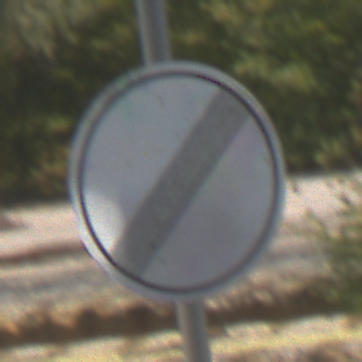
Verkehrszeichen: EndeSaemtlicherBegrenzungen
Umgebung: Outdoor, Nature
Tageszeit: Midday
Wetter: Clear
Licht: Natural
Jahreszeit: Summer
Kontrast: HighContrast